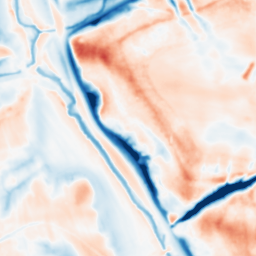
Category: multiscale
Decomposition family: dog_multiscale
Decomposition parameters: sigma_ratio: 1.6
n_scales: 5
base_sigma: 1
Upsampling method: sinc_hamming
Upsampling parameters: scale: 4
kernel_size: 8
Upsampling scale: 4